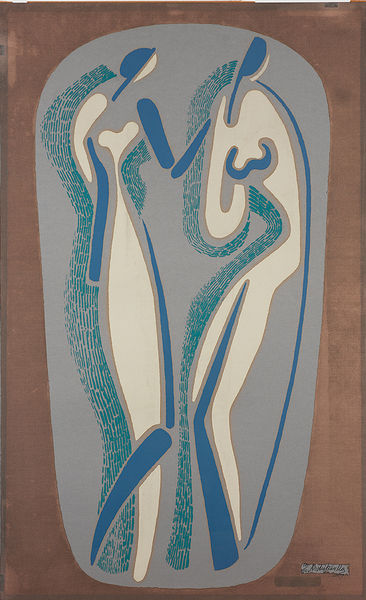
Titel: Two Figures
Künstler: Alexander Archipenko
Standort: Amherst (Massachusetts, USA)
Institution: Mead Art Museum, Amherst College
Schlagwörter: blue, hat, men, oil, people, white, women, arm, dress, expressionism, figures, friends, green, grey, modern, painting, woman, brown, hand, fighting, man, nudity, head, sea, feet, drawing, frame, purple, line, couple, breast, abstract, love, arms, signature, back, museum, geometric, legs, lines, shapes, impressionist, breasts, picasso, paint, paitning, dance, dancing, standing, lovers, body, modern art, poster, bodies, mosaic, illusion, heads, shape, distorted, triangle, tile, touch, move, friendship, laugh, laughter, acryllic, re, label, two female bodies, womne